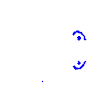
Particle: kaon